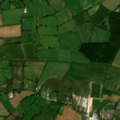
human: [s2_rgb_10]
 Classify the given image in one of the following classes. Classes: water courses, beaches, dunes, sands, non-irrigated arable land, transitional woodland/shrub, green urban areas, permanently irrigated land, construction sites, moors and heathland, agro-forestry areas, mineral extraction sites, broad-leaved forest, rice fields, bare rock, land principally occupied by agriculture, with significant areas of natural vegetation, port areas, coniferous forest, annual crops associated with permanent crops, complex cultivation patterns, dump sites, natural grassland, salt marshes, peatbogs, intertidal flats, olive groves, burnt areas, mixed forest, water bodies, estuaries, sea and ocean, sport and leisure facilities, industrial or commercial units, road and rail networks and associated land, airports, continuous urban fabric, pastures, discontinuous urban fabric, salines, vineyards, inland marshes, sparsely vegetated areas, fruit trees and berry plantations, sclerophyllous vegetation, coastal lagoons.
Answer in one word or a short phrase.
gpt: non-irrigated arable land, pastures